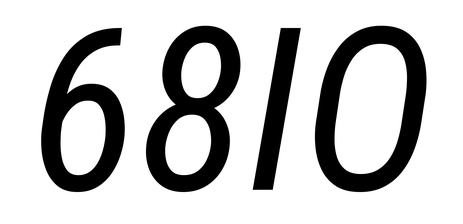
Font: Roboto-Italic_Condensed_Italic